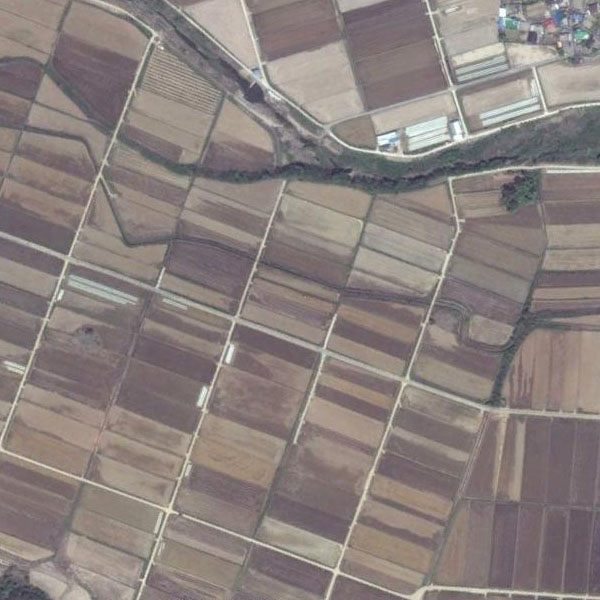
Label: Farmland